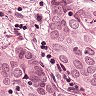
Metastatic tissue present: yes